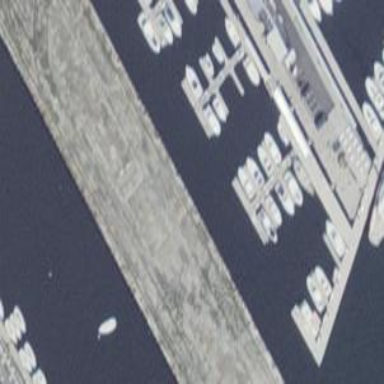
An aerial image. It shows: Man-made pier.